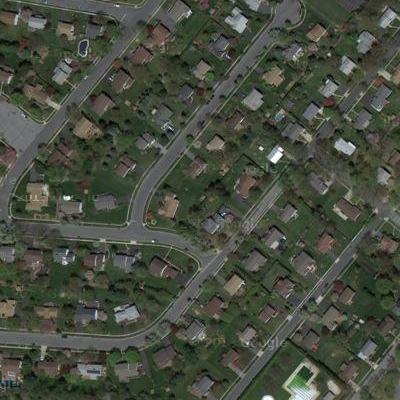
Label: Resident